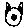
Label: cat